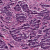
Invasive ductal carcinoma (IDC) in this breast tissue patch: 1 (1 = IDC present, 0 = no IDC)